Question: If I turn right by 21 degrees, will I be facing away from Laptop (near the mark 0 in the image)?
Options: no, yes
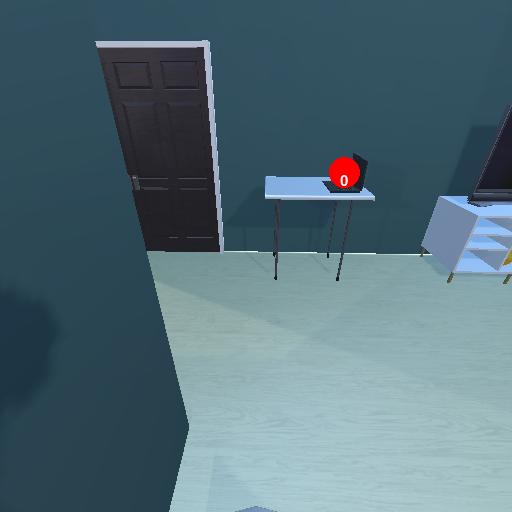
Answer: no